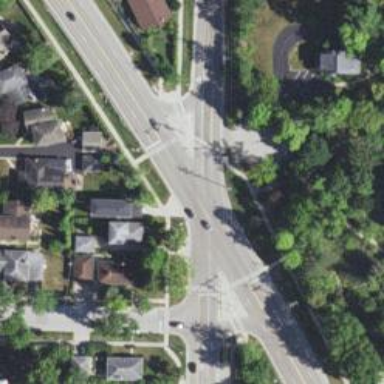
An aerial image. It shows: Footway located on traffic island.